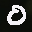
Label: 0